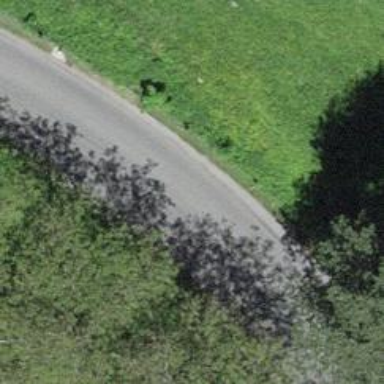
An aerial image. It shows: Tertiary road.